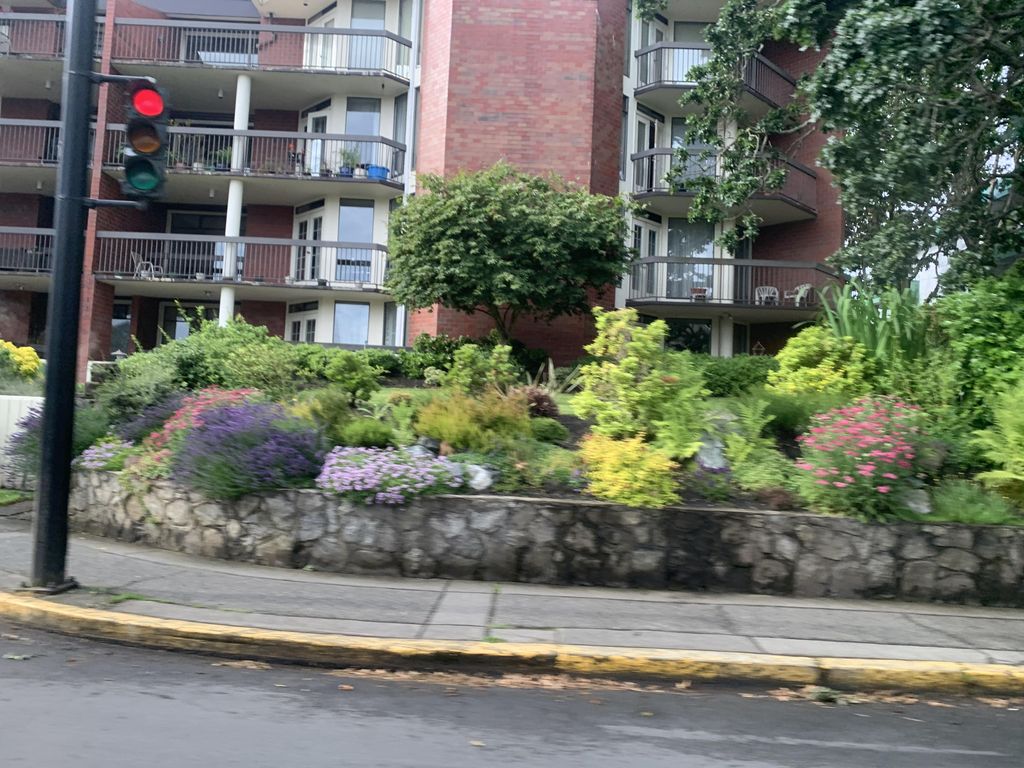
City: victoria